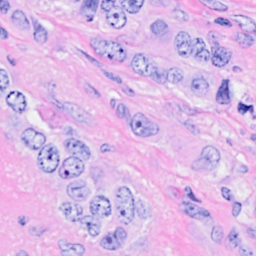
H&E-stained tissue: Breast